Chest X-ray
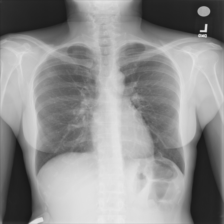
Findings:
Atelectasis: negative
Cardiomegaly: negative
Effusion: negative
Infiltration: negative
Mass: negative
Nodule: negative
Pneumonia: negative
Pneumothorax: negative
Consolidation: negative
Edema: negative
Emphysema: negative
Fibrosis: negative
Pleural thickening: negative
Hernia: negative